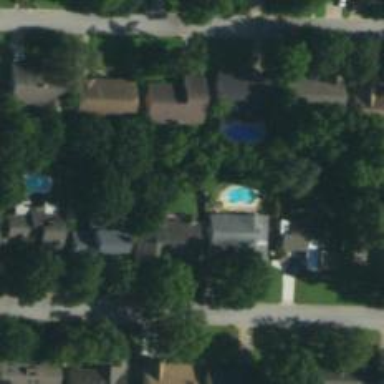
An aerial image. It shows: Neighborhood.